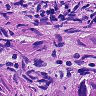
Metastatic tissue present: yes